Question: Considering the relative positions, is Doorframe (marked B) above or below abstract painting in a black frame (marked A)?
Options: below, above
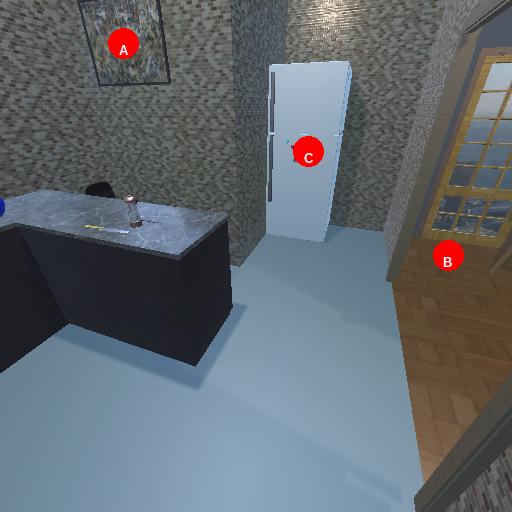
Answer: below